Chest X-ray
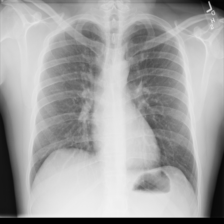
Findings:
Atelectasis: negative
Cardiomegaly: negative
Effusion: negative
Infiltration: negative
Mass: negative
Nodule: negative
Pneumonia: negative
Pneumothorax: negative
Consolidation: negative
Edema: negative
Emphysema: negative
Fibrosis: negative
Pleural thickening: negative
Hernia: negative